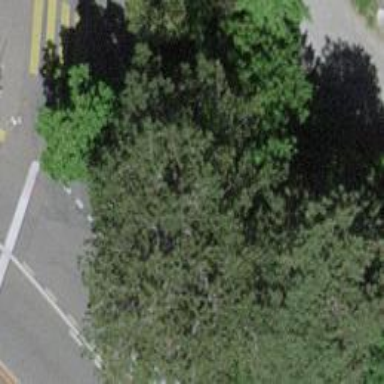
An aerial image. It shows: Avenue of trees.